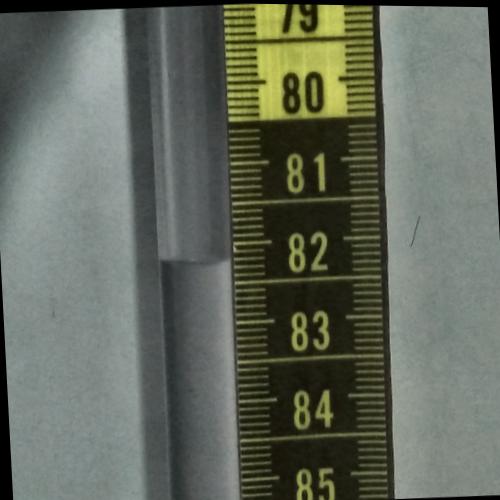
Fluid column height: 82.2 cm